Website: apple
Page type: address-validator
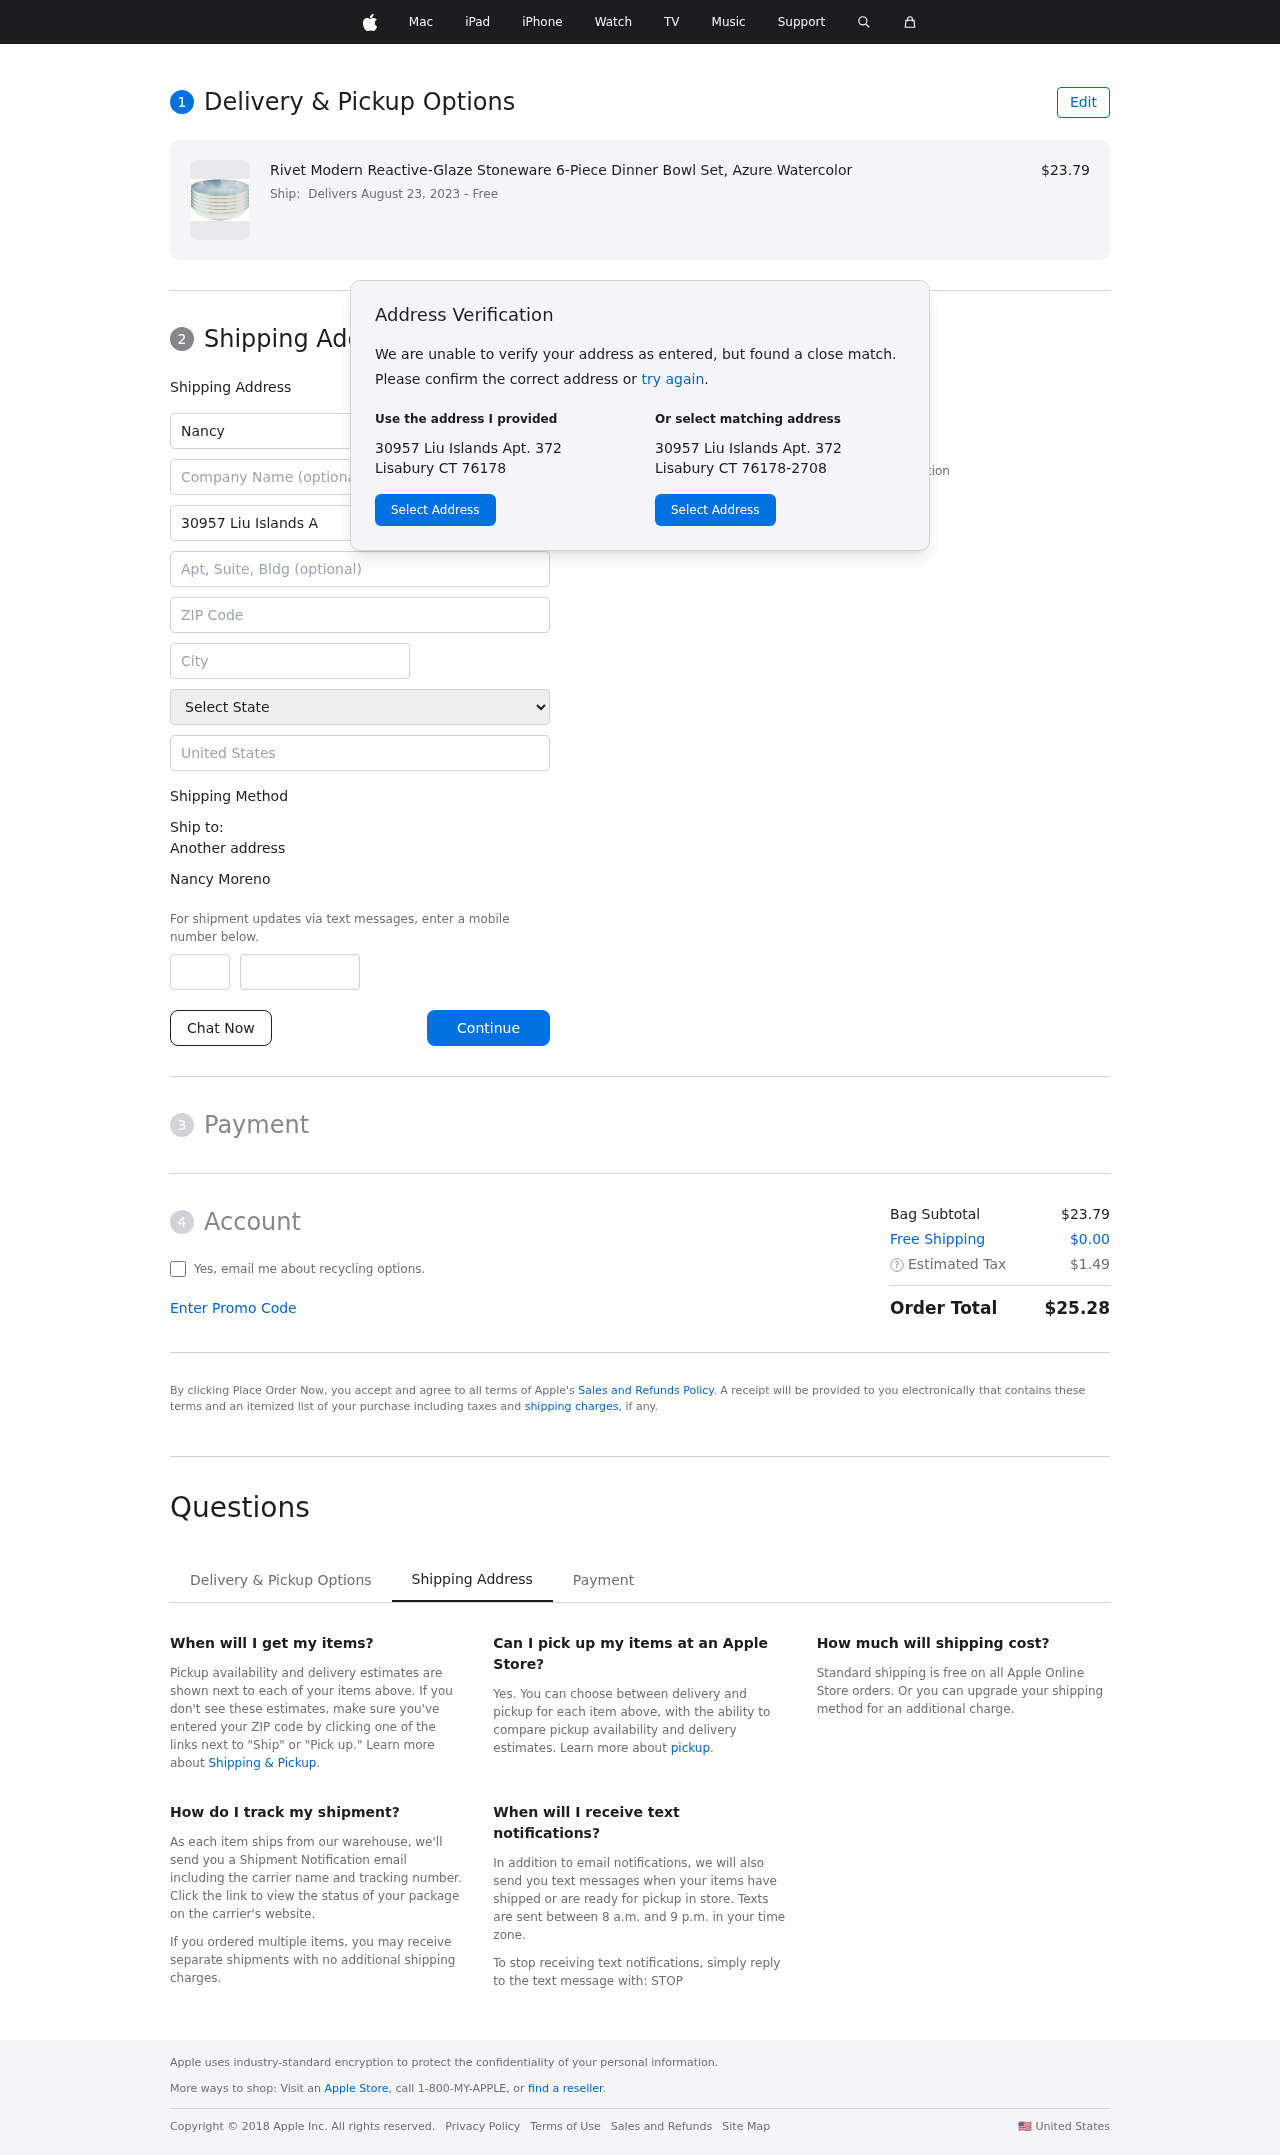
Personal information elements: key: PII_CITY
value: Lisabury
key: PII_COUNTRY
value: United States
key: PII_FIRSTNAME
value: Nancy
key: PII_FULLNAME
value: Nancy Moreno
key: PII_LASTNAME
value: Moreno
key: PII_PHONE_AREA
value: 309
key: PII_PHONE_SUFFIX
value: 8331
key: PII_POSTCODE
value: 76178
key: PII_STATE
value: Connecticut
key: PII_STREET
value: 30957 Liu Islands Apt. 372
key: PII_STREET2
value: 47576 Park Plain
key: PII_CITY_STATE_ZIP
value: Lisabury CT 76178
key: PII_STATE_ABBR
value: CT
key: PII_POSTCODE_FULL
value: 76178
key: PII_POSTCODE_NUMERIC
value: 76178
Product elements: key: PRODUCT1_NAME
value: Rivet Modern Reactive-Glaze Stoneware 6-Piece Dinner Bowl Set, Azure Watercolor
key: PRODUCT1_PRICE
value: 23.79
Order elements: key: ORDER_DELIVERY_DATE
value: Delivers August 23, 2023
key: ORDER_SUBTOTAL
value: $23.79
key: ORDER_SHIPPING_COST
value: $0.00
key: ORDER_TAX
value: $1.49
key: ORDER_TOTAL
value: $25.28